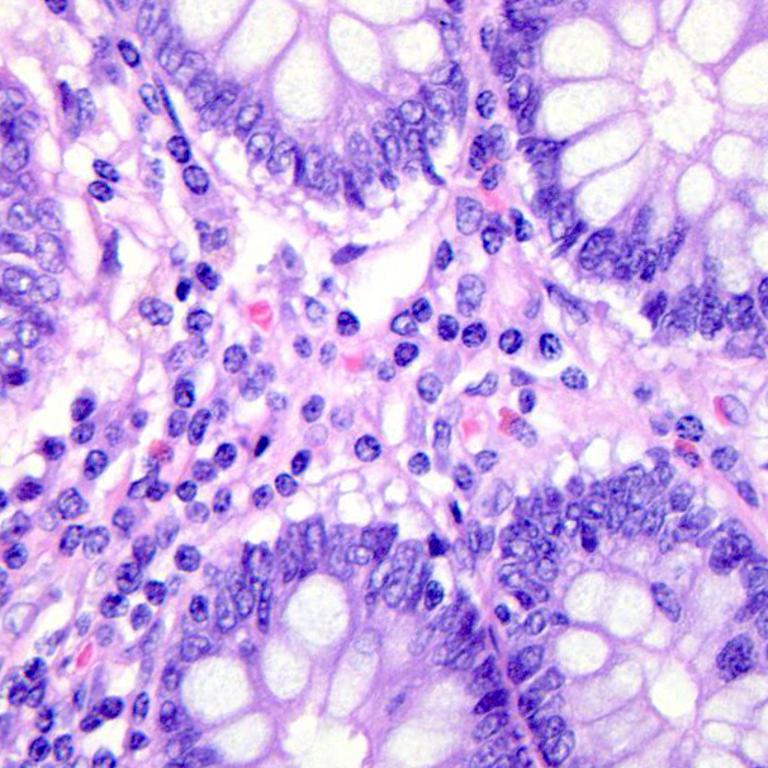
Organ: colon
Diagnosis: benign